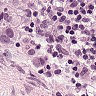
Metastatic tissue present: yes